Question: I need to draw indented(concave) solid polygon with some vertices.
I use
'''
void HelloWorld::draw(void)
{
CCPoint vertices[5] = {ccp(200, 200), ccp(400, 400), ccp(200, 600), ccp(500, 600), ccp(500, 200)};
ccDrawSolidPoly(vertices, 5, ccc4f(0.7f, 0.7f, 0.7f, 0.5f));
}
'''
And get Rectangle with triangle inside.
But I expect indented(concave) solid polygon as in the picture

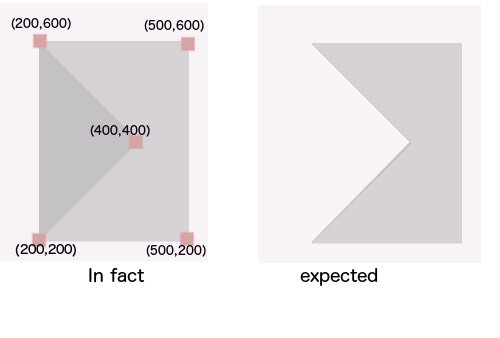
Answer: Try using 'drawPolygon function in CCDrawNode'
'''
void drawPolygon(CCPoint* verts, unsigned int count, const ccColor4F &fillColor,
float borderWidth, const ccColor4F& borderColor)
'''
here is an example
'''
CCPoint vertices[5] = {ccp(200, 200), ccp(400, 400), ccp(200, 600), ccp(500, 600), ccp(500, 200)};
CCDrawNode* polygon = CCDrawNode::create();
//creating red polygon with thin black border
polygon->drawPolygon(vertices, 5, ccc4f(1, 0, 0, 1), 1, ccc4f(0, 0, 0, 1));
addChild(polygon);
'''
I hope it works